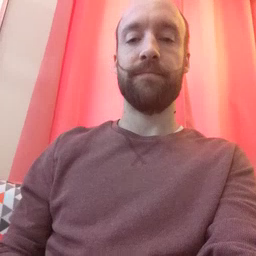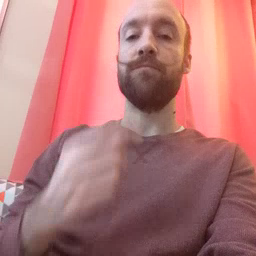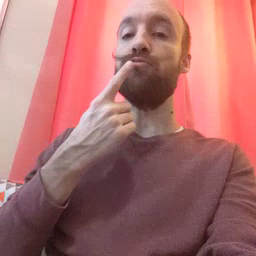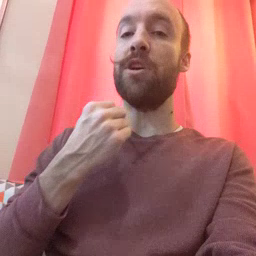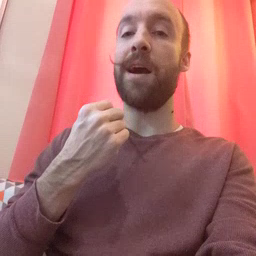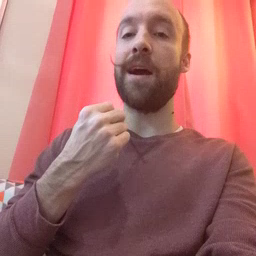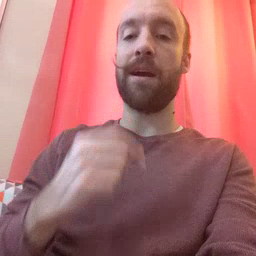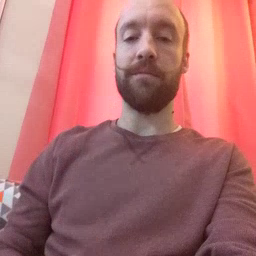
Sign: red